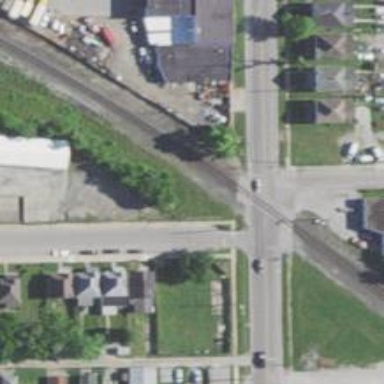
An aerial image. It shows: Crossing for the railway.